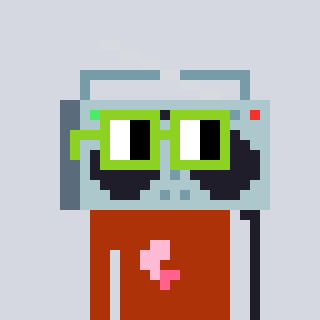
a pixel art character with square light green glasses, a boombox-shaped head and a hotbrown-colored body on a cool background